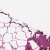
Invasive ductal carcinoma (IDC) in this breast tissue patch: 0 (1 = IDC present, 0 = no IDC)